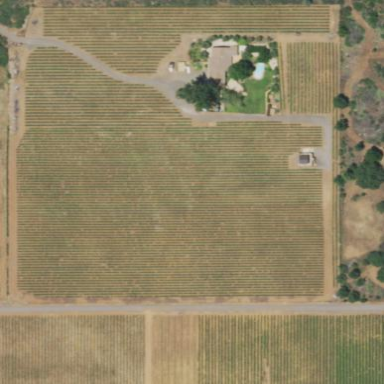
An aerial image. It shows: Vineyard with wine grapes as the main crop.